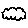
Label: cloud